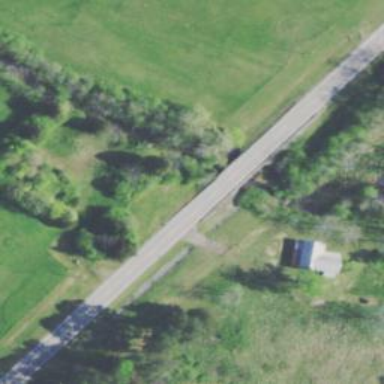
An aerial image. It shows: Secondary road crossing bridge.